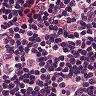
Metastatic tissue present: no